Question: I'm receiving the error above in the get_template() function of my class listed below. Does anyone know why I am receiveing this error? All of the other queries execute fine and $template_number is definitely returning an int which is expected at this point in the query so why am I receiving this error? Could it be because the return on this query is formatted as TEXT in MySQL (and appears as a BLOB in PHPMyAdmin?
'''
class Page{
private $con;
public function __construct(Connection $con) {
$this->con = $con;
if(isset($_GET['id'])){
$id = $_GET['id'];
}else{
$id = 1;
}
$this->get_headers($id);
$this->get_content($id);
$this->get_footer($id);
}
private function get_headers($pageId){
$retrieveHead = $this->con->prepare("SELECT headers FROM pages WHERE page_id=?");
$retrieveHead->bind_param('i',$pageId);
$retrieveHead->execute();
$retrieveHead->bind_result($header);
$retrieveHead->fetch();
$retrieveHead->close();
echo $header;
}
private function get_footer($pageId){
$retrieveFooter = $this->con->prepare("SELECT footer FROM pages WHERE page_id=?");
$retrieveFooter->bind_param('i',$pageId);
$retrieveFooter->execute();
$retrieveFooter->bind_result($footer);
$retrieveFooter->fetch();
$retrieveFooter->close();
echo $footer;
}
private function get_content($pageId){
$retreiveContent = $this->con->prepare("SELECT template_id, section_title, i1, i2 FROM content WHERE page_id=? ORDER BY sequence DESC");
$retreiveContent->bind_param('i',$pageId);
$retreiveContent->execute();
$retreiveContent->bind_result($template_id, $section_title, $i1, $i2);
while ($retreiveContent->fetch()) {
//Variables will be populated for this row.
//Update the tags in the template.
$template = $this->get_template($template_id);
$template = str_replace('[i1]',$i1,$template);
$template = str_replace('[i2]',$i2,$template);
//$theTemplate is populated with content. Probably want to echo here
echo $template;
}
$retreiveContent->close();
}
private function get_template($template_number){
$retreiveFunction = $this->con->prepare("SELECT code FROM templates WHERE template_id=?");
$retreiveFunction->bind_param('i',$template_number);
$retreiveFunction->execute();
$retreiveFunction->bind_result($template);
$retreiveFunction->fetch();
$retreiveFunction->close();
return $template;
}
}
'''
Table structure can be found below:

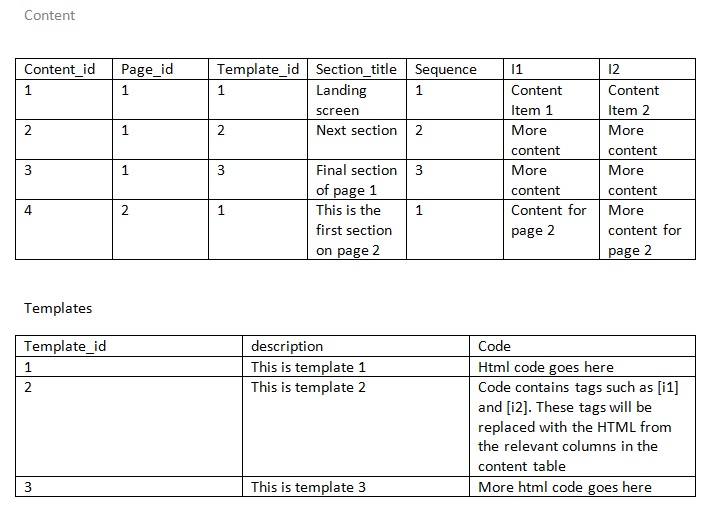
Answer: For anyone else searching for this solution, as bwewsing suggests I needed to add in store_result however from the links provided above it's not too clear where this should be implemented.
Implementation should take place in the initial calling method. So, as the get_content() method calls the get_template() method it should be implemented here in the following manner:
'''
private function get_content($pageId){
$retreiveContent = $this->con->prepare("SELECT template_id, section_title, i1, i2 FROM content WHERE page_id=? ORDER BY sequence DESC");
$retreiveContent->bind_param('i',$pageId);
$retreiveContent->execute();
$retreiveContent->bind_result($template_id, $section_title, $i1, $i2);
$retreiveContent->store_result();
while ($retreiveContent->fetch()) {
//Variables will be populated for this row.
//Update the tags in the template.
$template = $this->get_template($template_id);
$template = str_replace('[i1]',$i1,$template);
$template = str_replace('[i2]',$i2,$template);
//$theTemplate is populated with content. Probably want to echo here
echo $template;
}
$retreiveContent->free_result();
$retreiveContent->close();
}
'''